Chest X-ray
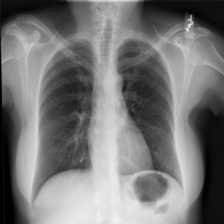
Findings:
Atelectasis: negative
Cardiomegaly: negative
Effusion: negative
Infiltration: negative
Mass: negative
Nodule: negative
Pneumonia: negative
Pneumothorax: negative
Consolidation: negative
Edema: negative
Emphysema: negative
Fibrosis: negative
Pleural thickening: negative
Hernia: negative